Question:
I want to make image chart similar to the above one.
Q: Is there any (PHP or JS) library which gives facility to add custom icons for image charts ?
Q: Where to start if I need to create such charts using PHP ? How about thinking of new own library in PHP ?
Q: Any other solution/suggestion ?
Thanks.
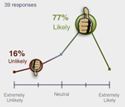
Answer: You could make use of 'Highcharts'. Its easy to use, can be used with 'php' and it supports symbols as markers. Check out this <URL> here.